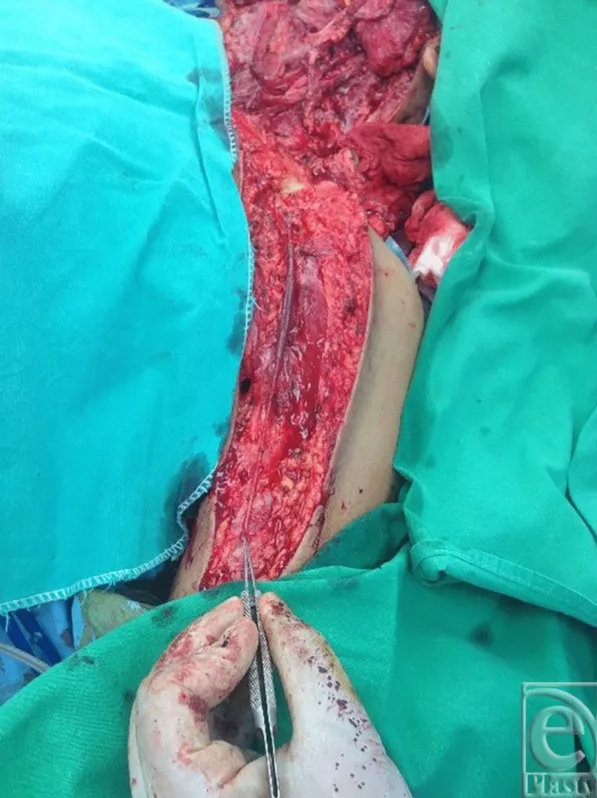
Cephalic vein harvested.
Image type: medical_photograph (other_medical_photograph)